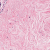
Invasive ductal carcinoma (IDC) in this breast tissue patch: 0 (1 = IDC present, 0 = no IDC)